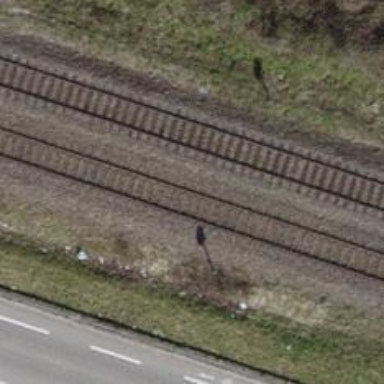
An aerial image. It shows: Solitary milestone along the railway.